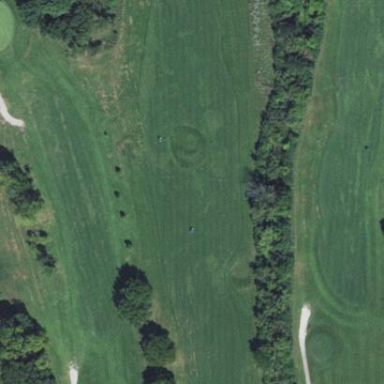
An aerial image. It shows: Well-maintained golf fairway within grassy area designated for the sport of golf.